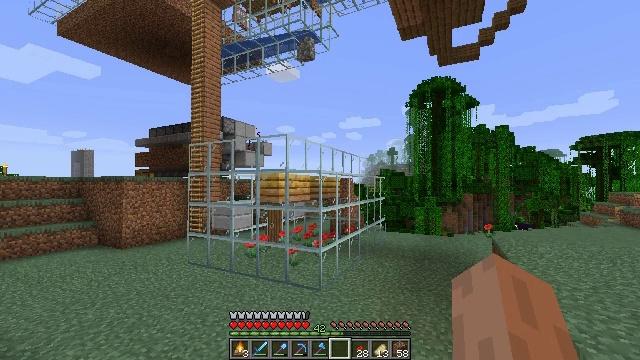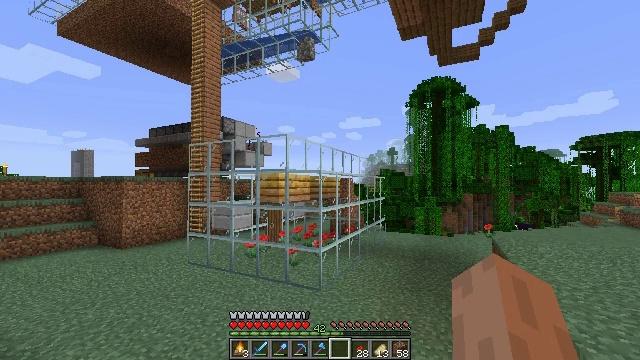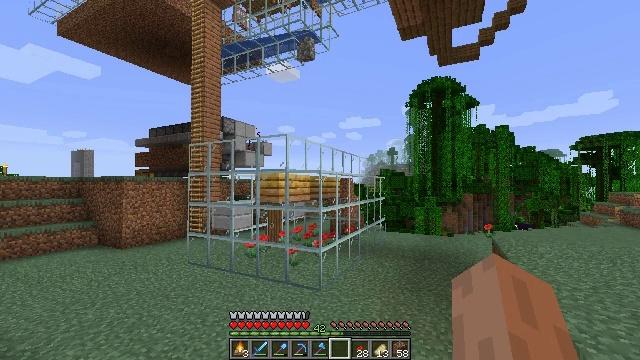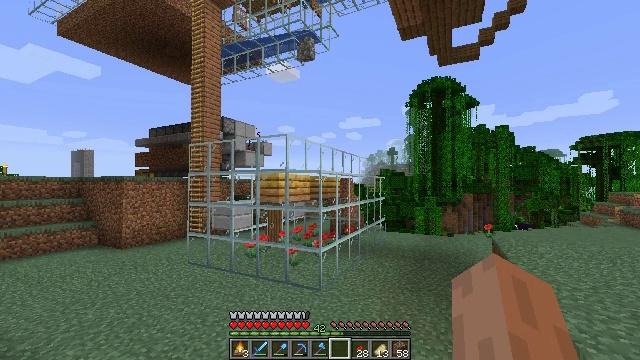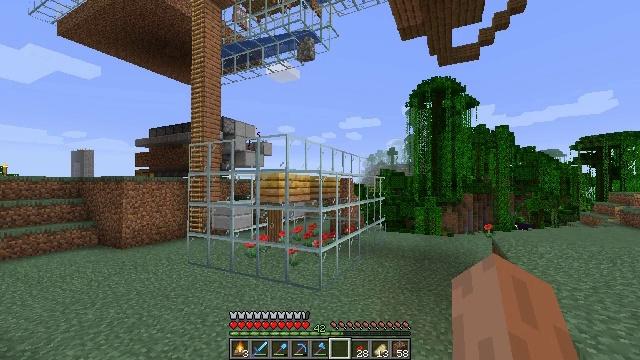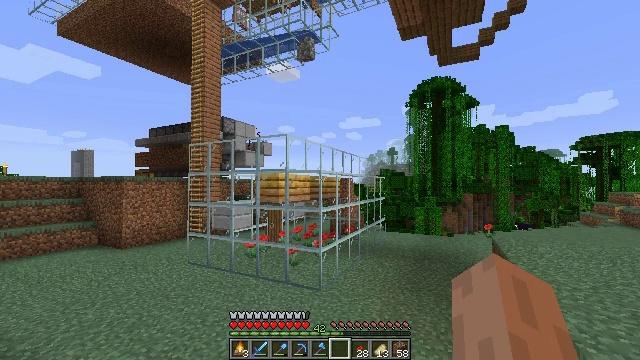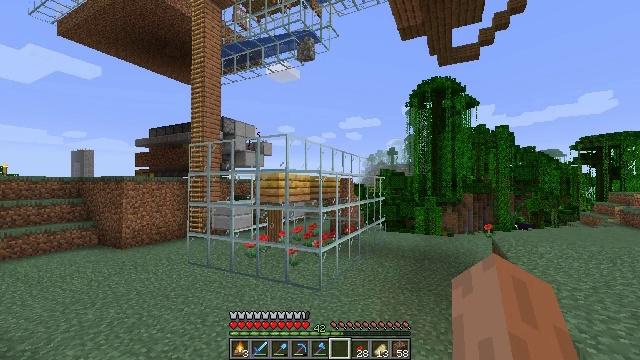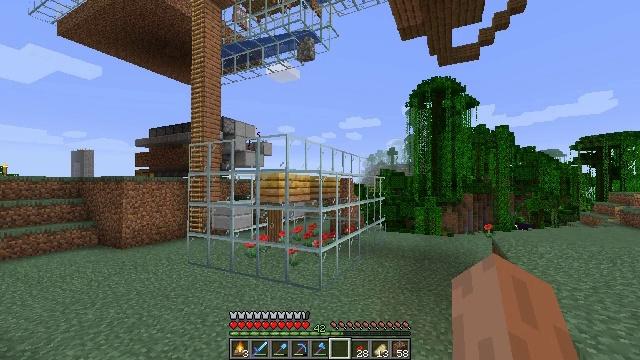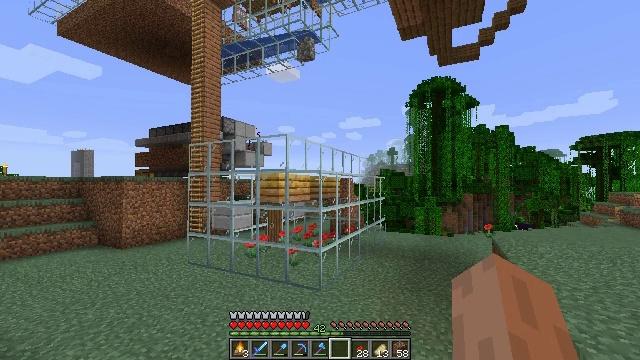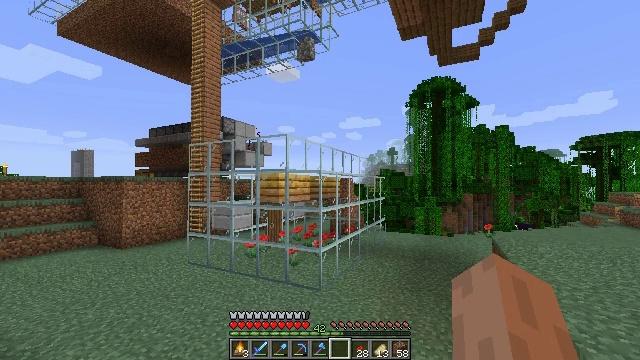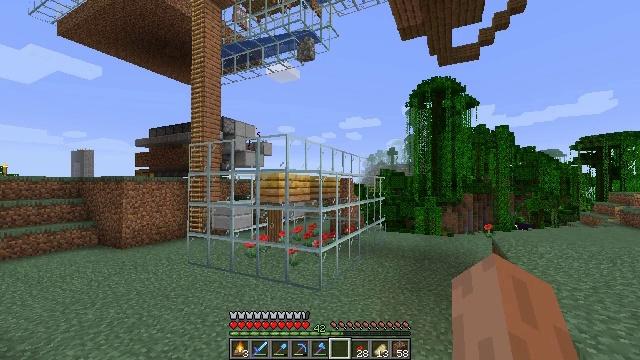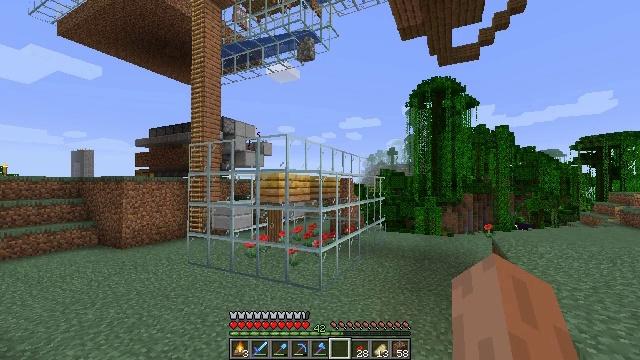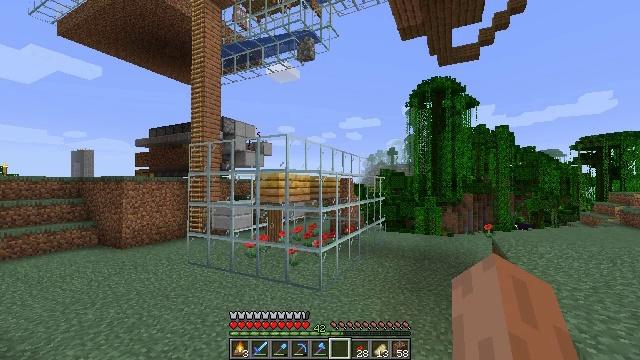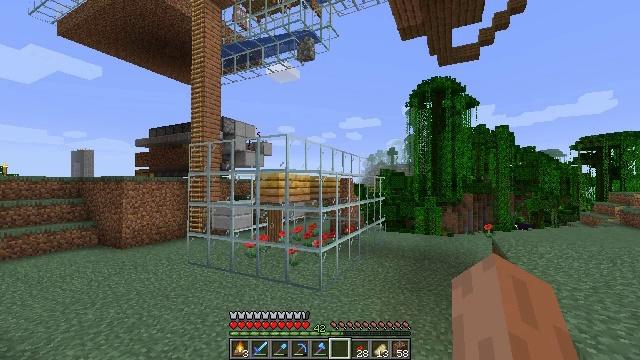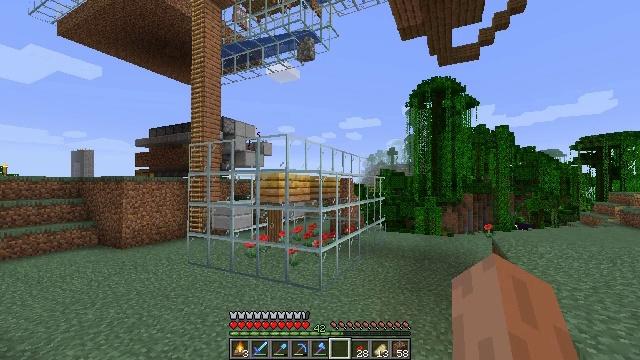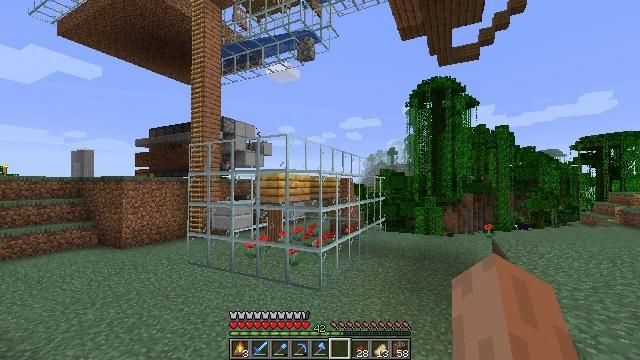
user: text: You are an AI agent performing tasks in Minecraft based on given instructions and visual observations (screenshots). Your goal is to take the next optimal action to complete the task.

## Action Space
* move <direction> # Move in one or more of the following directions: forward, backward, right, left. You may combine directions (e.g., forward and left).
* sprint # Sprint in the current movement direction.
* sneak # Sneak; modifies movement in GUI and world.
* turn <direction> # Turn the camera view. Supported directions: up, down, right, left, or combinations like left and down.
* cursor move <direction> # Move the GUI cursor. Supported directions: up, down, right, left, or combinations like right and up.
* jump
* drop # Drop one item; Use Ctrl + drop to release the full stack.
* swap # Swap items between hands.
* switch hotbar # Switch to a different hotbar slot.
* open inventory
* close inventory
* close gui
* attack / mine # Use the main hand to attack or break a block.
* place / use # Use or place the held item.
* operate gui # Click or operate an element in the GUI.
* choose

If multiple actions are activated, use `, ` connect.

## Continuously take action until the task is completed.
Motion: motion action
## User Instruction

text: Attack the smooth stone slab to gather it.
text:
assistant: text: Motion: no_op
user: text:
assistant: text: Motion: no_op
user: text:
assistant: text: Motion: no_op
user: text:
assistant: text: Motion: no_op
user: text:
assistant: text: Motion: no_op
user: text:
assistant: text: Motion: no_op
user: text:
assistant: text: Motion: no_op
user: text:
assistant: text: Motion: no_op
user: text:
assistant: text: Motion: no_op
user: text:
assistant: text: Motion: no_op
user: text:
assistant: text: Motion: no_op
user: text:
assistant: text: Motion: no_op
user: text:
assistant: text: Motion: no_op
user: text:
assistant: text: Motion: no_op
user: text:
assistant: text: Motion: no_op
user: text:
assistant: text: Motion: no_op
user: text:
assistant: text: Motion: no_op
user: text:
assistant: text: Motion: no_op
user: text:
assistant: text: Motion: no_op
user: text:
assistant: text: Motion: no_op
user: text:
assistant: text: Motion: no_op
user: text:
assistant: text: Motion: no_op
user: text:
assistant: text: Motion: no_op
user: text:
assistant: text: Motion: no_op
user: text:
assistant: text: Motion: no_op
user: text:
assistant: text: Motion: no_op
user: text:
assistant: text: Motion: no_op
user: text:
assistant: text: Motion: no_op
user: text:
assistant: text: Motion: no_op
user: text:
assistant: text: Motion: no_op